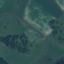
Land use / land cover: Pasture